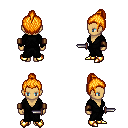
a pixel art fantasy rpg character, female body template, human, tanned skin, gray robe, gold greaves, light blonde short topknot hairstyle, leather bracers, gold boots, dagger, four views (front, back, left, right), 2x2 character sprite sheet, small pixel art, hard edges, no anti-aliasing